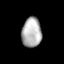
Tissue: lung
Cell type: Fibroblasts
Senescence score: 0.6299
Nuclear area (px): 573
Mean DAPI intensity: 176.834